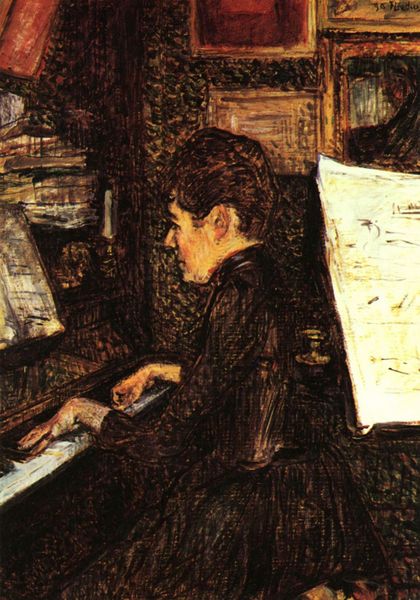
Titel: Mlle Dihau au piano
Künstler: Henri de Toulouse-Lautrec
Standort: Albi
Institution: Musée Toulouse-Lautrec
Schlagwörter: blätter, dunkel, gemälde, hand, mann, schatten, weiß, impressionismus, komposition, ocker, sitzen, ausschnitt, bar, braun, cafe, degas, finger, frau, frisur, grau, haar, hell, hintergrund, kleid, kreide, licht, mund, nase, ohr, pastell, profil, raum, renoir, schwarz, stuhl, zeichnung, zimmer, dame, rot, beige, malerei, rock, jung, kneipe, wand, arme, gesicht, rahmen, bild, bildnis, hände, innenraum, instrument, portrait, porträt, spiegel, gewand, gold, haare, interieur, realismus, strick, blatt, musik, bilder, bücher, papier, wohnzimmer, noten, notenständer, üben, farben, linien, saal, duktus, spielen, klavier, lesen, musizieren, notenblatt, pianist, pianistin, piano, kerze, hochgesteckt, leuchter, kammer, konzentriert, ring, spiel, eng, corinth, linie, kohle, zeitung, lautrec, tasten, pinsel, toulouse, spielend, toulouse-lautrec, heft, kerzenständer, taste, kerzenhalter, kerzenleuchter, orgel, worpswede, ständer, zentrum, steckfrisur, bild im bild, anschlag, musizierend, gemütlich, baltt, schränke, klavierspielerin, klavierspielen, tastatur, fra, hochgeschlossen, modersohn, klaviatur, schwarzes kleid, hausmusik, machen, paula, klaviertasten, h#nde, gasten, ziffernblat, nottenblatt, kerneznständer